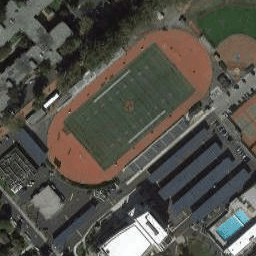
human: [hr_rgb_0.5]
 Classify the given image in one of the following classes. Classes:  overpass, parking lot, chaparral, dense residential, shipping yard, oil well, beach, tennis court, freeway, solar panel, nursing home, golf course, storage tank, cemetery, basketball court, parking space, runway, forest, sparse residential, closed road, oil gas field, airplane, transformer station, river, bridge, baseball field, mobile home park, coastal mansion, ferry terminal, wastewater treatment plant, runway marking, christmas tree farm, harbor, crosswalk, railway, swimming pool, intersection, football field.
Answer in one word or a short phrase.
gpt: football field